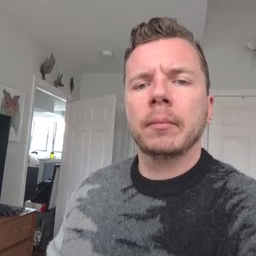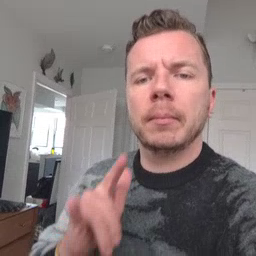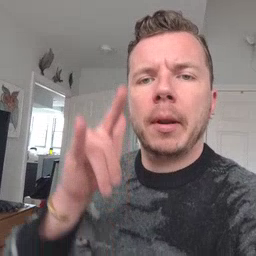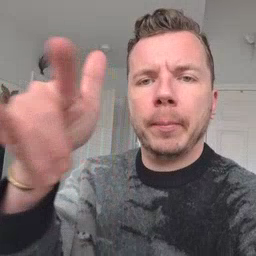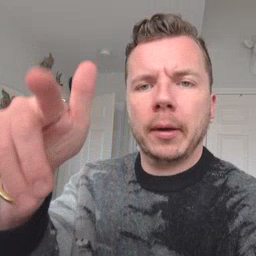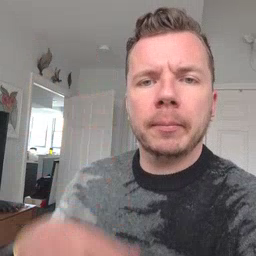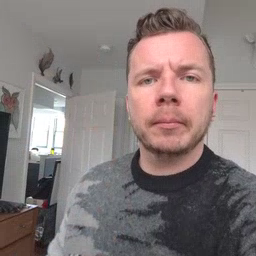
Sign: airplane